Aerial crown-view tile of a tropical tree (Barro Colorado Island, Panama), acquired 20241014:
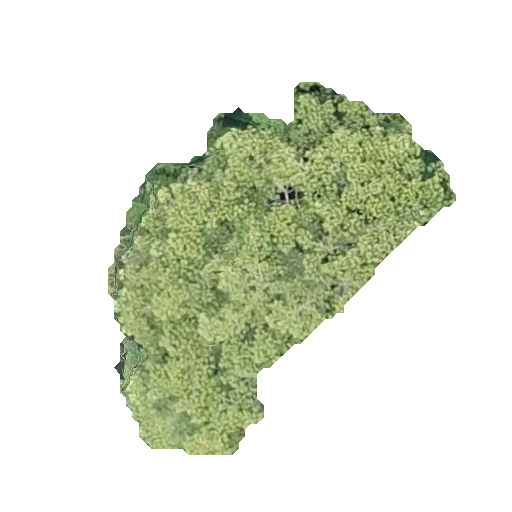
Species: Sterculia apetala
GBIF accepted scientific name: Sterculia apetala
Crown area: 114.035 m²